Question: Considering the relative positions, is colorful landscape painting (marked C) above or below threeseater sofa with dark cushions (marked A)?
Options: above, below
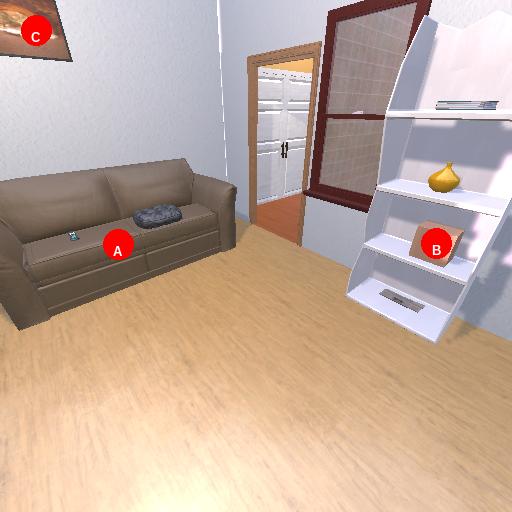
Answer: above